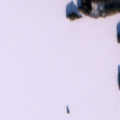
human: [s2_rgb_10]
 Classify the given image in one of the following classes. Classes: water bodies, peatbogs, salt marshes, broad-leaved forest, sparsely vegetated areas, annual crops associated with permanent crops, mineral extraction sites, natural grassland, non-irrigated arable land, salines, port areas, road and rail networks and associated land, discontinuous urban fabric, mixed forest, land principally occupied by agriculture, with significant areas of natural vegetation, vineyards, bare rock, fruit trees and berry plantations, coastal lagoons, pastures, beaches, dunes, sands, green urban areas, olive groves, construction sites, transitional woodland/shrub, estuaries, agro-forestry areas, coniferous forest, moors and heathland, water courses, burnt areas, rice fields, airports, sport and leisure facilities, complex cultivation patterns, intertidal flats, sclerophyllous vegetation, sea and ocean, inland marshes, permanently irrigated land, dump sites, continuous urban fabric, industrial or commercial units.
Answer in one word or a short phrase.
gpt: coniferous forest, mixed forest, water bodies